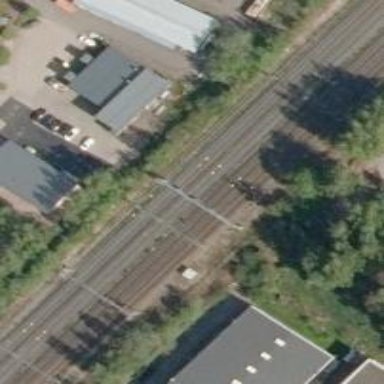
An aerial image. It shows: Railway signal.